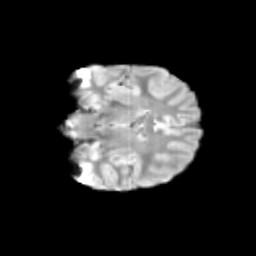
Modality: T2w
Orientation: coronal
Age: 11
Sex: male
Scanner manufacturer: siemens
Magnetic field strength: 3 T
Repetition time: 3.8 s
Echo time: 0.07 s